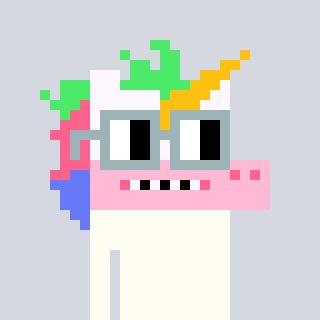
a pixel art character with square dark gray glasses, a unicorn-shaped head and a purple-colored body on a cool background